Aerial crown-view tile of a tropical tree (Barro Colorado Island, Panama), acquired 20250124:
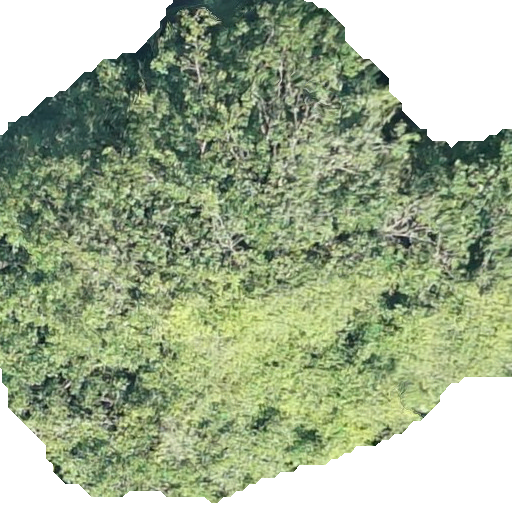
Species: Hura crepitans
GBIF accepted scientific name: Hura crepitans
Crown area: 319.617 m²